Interaction volume radius: 5 \u00c5
Interaction volume height: 25 \u00c5
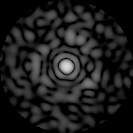
Disorder parameter: 0.8697